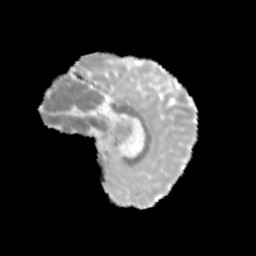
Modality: MD
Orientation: sagittal
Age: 11
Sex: female
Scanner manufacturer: siemens
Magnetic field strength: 3 T
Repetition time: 3.8 s
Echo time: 0.07 s